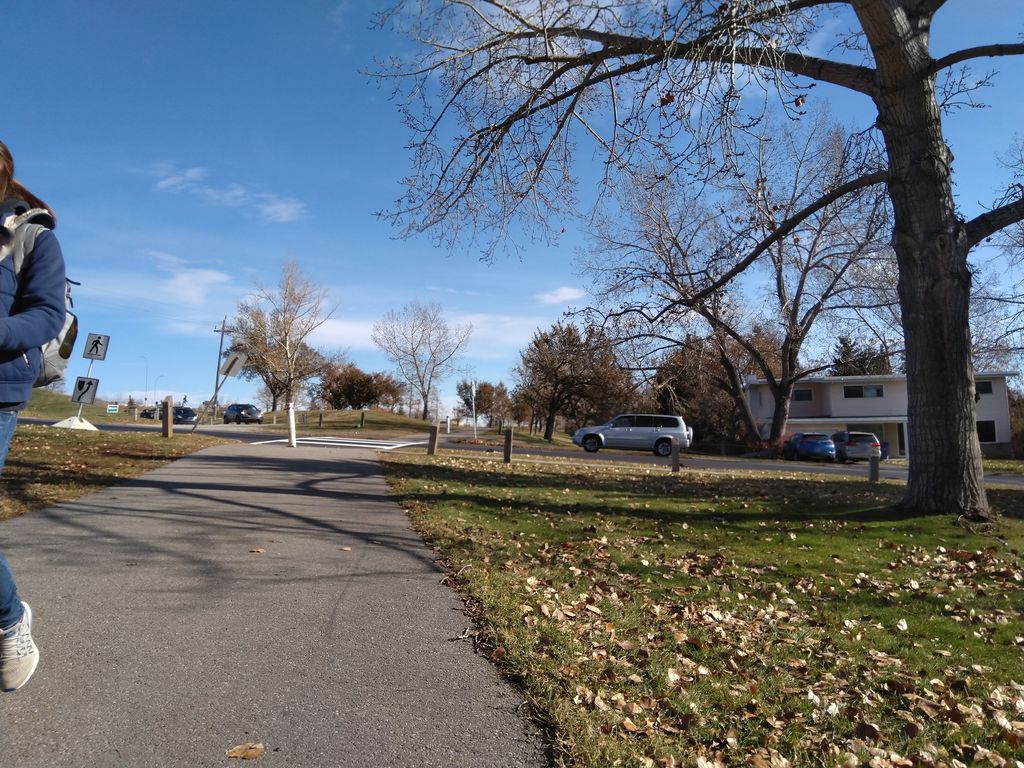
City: calgary